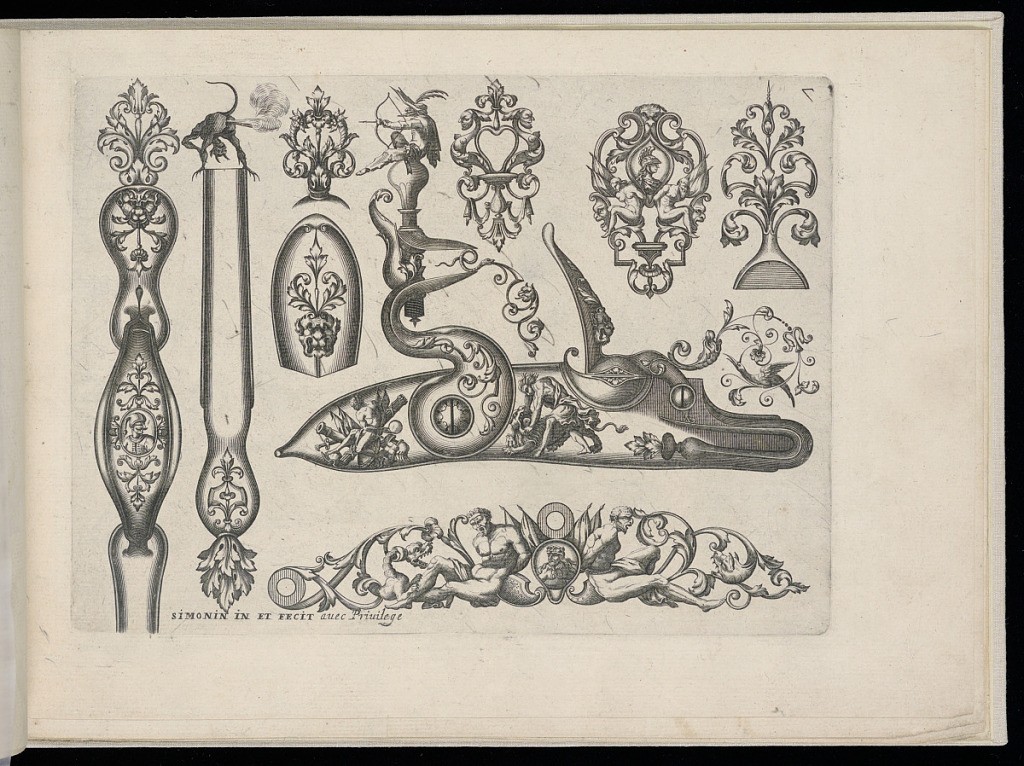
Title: Designs for Firearms Ornament and Fittings
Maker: Claude Simonin, French, ca. 1635 – 1721
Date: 1705
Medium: Engraving on laid paper
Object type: Print
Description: Plate seven from a pattern book with designs for firearm fittings and ornament featuring grotesque motifs, male figures, captives, profile portraits of soldiers, fantastical creatures, demon bent over with smoke coming out of his behind, man in a mask shooting a bow - commedia dell'arte character, probably after Jacques Callot's Balli di Sfessania (Nancy, ca. 1622) , man wrestling a lion, arms and armor, flags, birds, mascarons (masks), foliate scrolls, scrolling leaves (rinceaux), fleurons, and rosettes. The plate is numbered and signed.